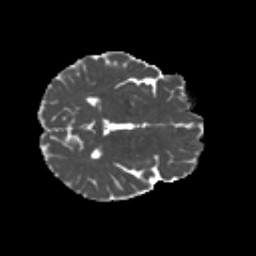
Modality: MD
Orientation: axial
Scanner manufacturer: siemens
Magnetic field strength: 3 T
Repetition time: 4.16 s
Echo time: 0.0806 s